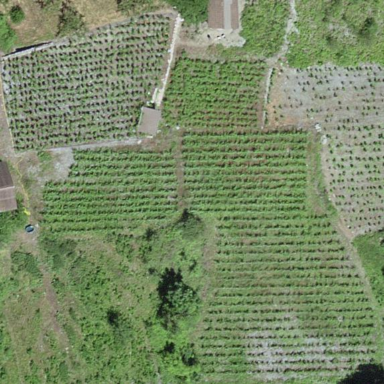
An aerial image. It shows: Vineyard where grapes are grown.